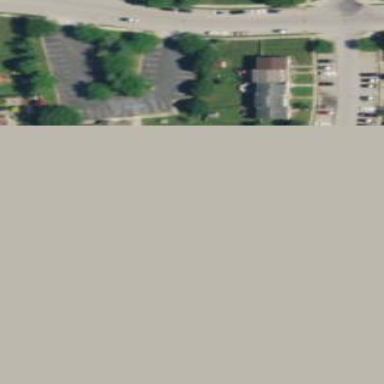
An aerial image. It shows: Sidewalk.